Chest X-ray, PA view. Patient: 33 years old, sex M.
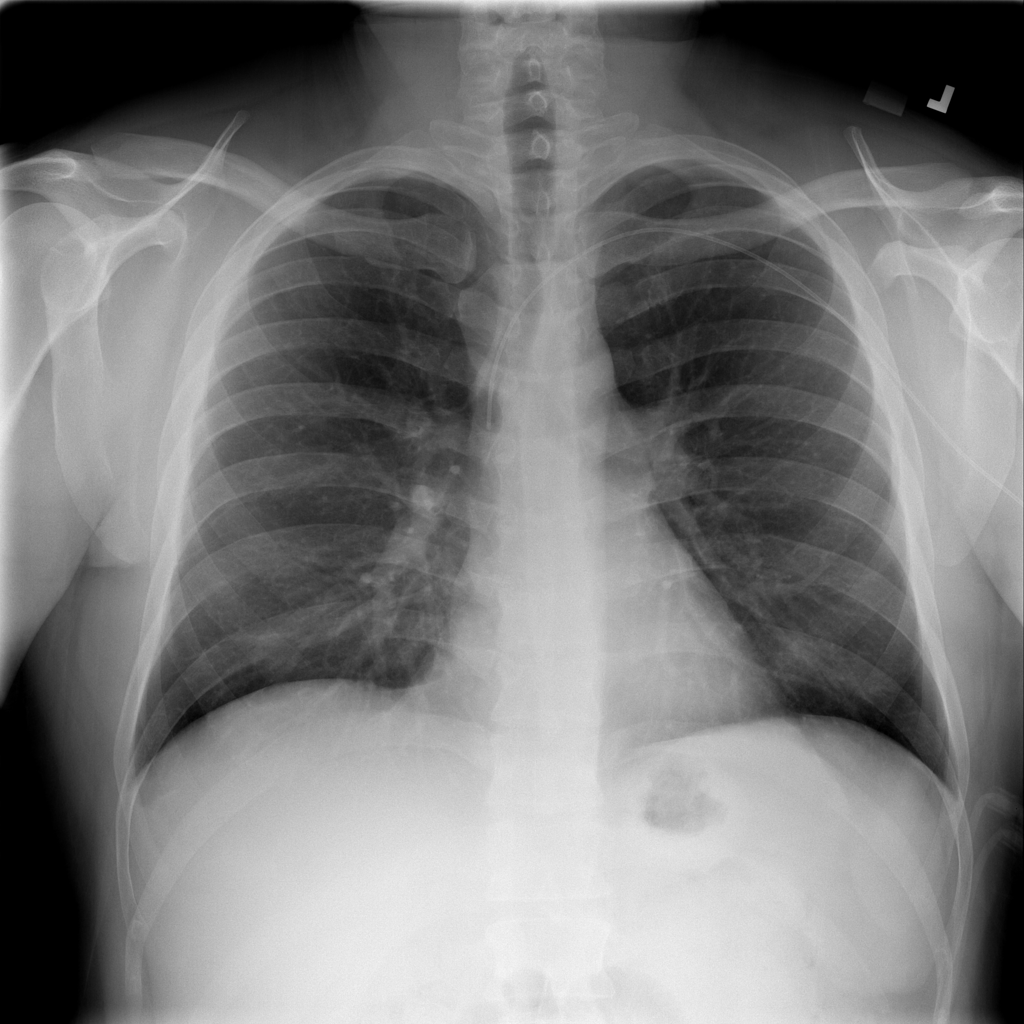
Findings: No Finding